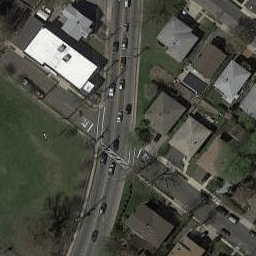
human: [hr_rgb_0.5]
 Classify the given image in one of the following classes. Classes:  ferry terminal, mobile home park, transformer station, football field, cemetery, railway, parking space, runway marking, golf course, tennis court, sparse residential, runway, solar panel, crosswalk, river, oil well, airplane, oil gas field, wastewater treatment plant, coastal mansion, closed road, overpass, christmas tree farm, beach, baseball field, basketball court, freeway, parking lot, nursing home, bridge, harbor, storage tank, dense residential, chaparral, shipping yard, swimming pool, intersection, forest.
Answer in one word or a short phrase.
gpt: intersection